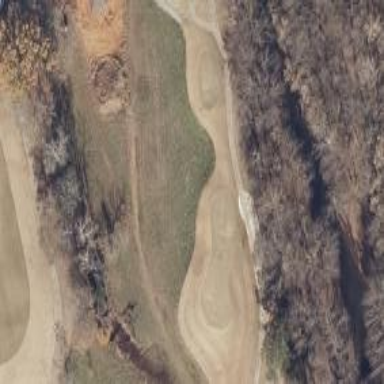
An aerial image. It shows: Footway that resembles golf path.